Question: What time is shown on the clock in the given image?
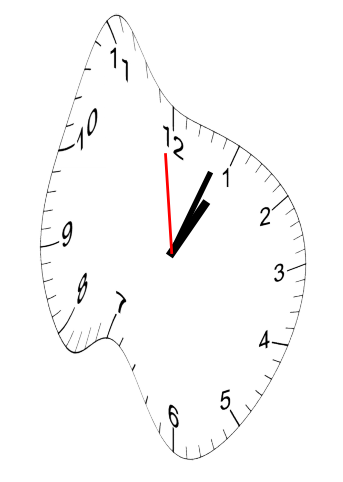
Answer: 01:03:59